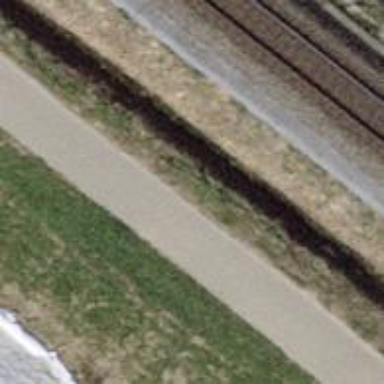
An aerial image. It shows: High-quality asphalt cycleway.